Question: This is the model which has the enum:
'''
class Admin::Dispatcher < ActiveRecord::Base
enum any_or_all: [:any_condition,:all_condition]
belongs_to :vendor_service,class_name: "VendorService"
belongs_to :admin_filter_group,class_name: "Admin::FilterGroup"
belongs_to :admin_filter_values,class_name: "Admin::FilterValues"
has_many :dispatcher_conditions,class_name: "Admin::DispatcherCondition",foreign_key: "admin_dispatcher_id"
has_many :dispatcher_actions,class_name: "Admin::DispatcherAction",foreign_key: "admin_dispatcher_id"
has_many :dispatcher_emails,class_name: "Admin::DispatcherEmail",foreign_key: "admin_dispatcher_id"
accepts_nested_attributes_for :dispatcher_conditions, allow_destroy: true
accepts_nested_attributes_for :dispatcher_actions, allow_destroy: true
attr_accessor :service,:vendor,:on,:condition_type,:condition,:filter,:filter_value,:any_or_all
end
'''
Please refer the screen shot below where you can see that I have tried updating the model but it is not getting updated:

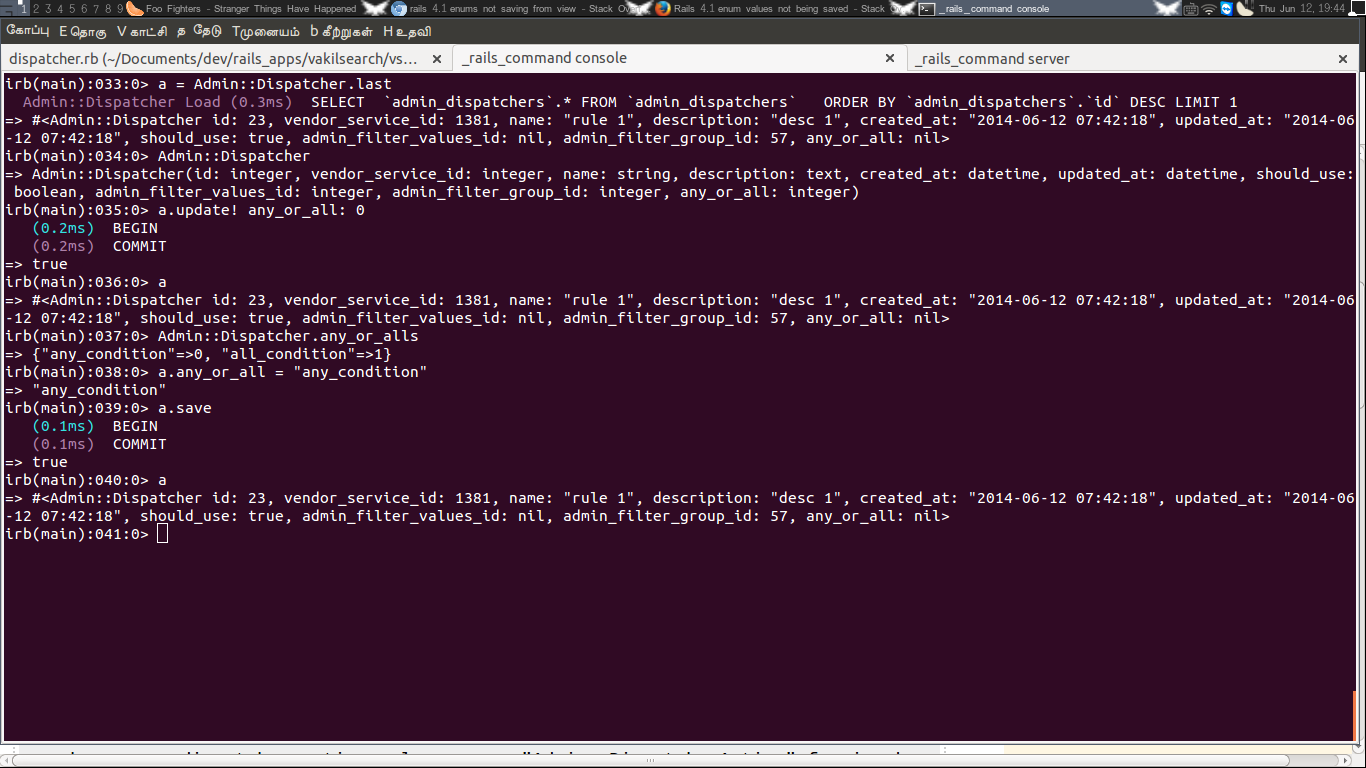
Answer: The enum works, but the 'any_or_all' is not saved, since it's a property on the 'Admin::Dispatcher' class that conflicts with the 'attr_accessor'.
You can remove the 'any_or_all' from the 'attr_accessor' list and it will work.
It seems that this happens because the 'enum' method <URL> on the object, which is overriden by the 'attr_accessor'.